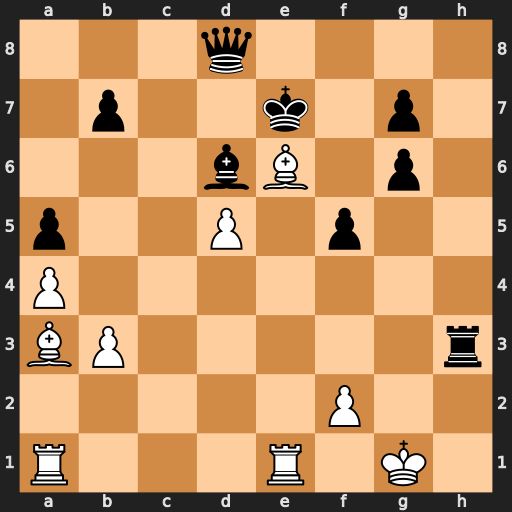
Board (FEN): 3q4/1p2k1p1/3bB1p1/p2P1p2/P7/BP5r/5P2/R3R1K1
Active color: w
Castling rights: -
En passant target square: -
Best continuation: Bxf5+ Kf6 Bxh3